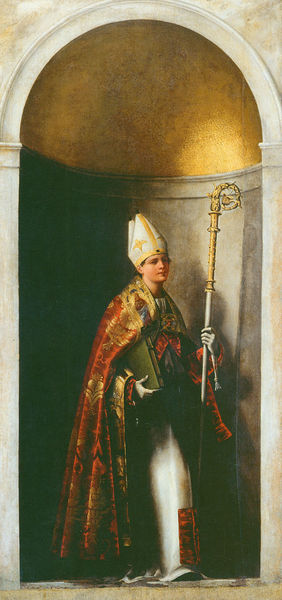
Titel: Heiliger Ludwig von Toulouse und Heiliger Sebaldus
Künstler: Sebastiano del Piombo
Institution: Venedig, San Bartolomeo di Rialto
Schlagwörter: mann, umhang, weiß, grün, handschuhe, hut, raum, rot, bibel, gesicht, porträt, kirche, figur, geistlicher, gewand, gold, mantel, stab, rundbogen, kuppel, bischof, papst, nische, buch, religion, kardinal, heiliger, mitra, hirtenstab, insignien, bischofsstab, prunkvolles gewand